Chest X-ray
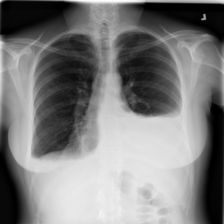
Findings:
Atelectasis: negative
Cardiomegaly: negative
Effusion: negative
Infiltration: negative
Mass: negative
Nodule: negative
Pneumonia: negative
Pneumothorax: negative
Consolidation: negative
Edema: negative
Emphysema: negative
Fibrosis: negative
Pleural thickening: negative
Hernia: negative